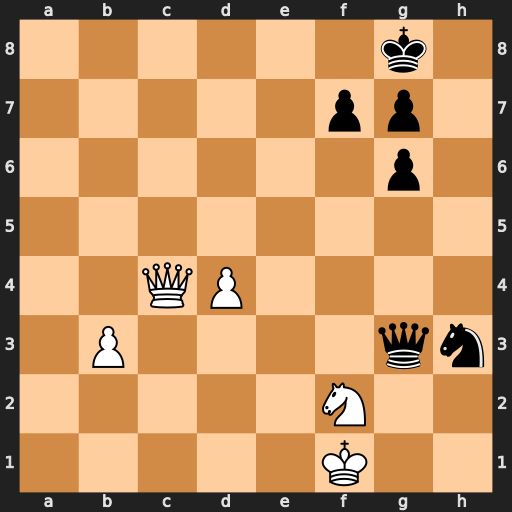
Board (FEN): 6k1/5pp1/6p1/8/2QP4/1P4qn/5N2/5K2
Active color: w
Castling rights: -
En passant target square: -
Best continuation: Qc8+ Kh7 Qxh3+ Qxh3+ Nxh3